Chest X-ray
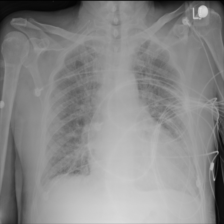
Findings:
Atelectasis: negative
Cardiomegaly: negative
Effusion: negative
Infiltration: negative
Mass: negative
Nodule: negative
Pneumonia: negative
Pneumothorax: negative
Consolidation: negative
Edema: positive
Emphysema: negative
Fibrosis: negative
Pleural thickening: negative
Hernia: negative